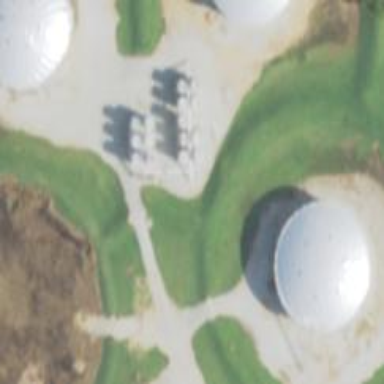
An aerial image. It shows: Storage tank that is man-made.